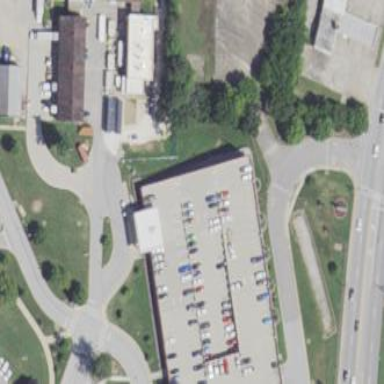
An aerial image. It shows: Parking building.